Field crop: maize
Growth stage: 2
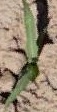
Species: maize